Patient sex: F
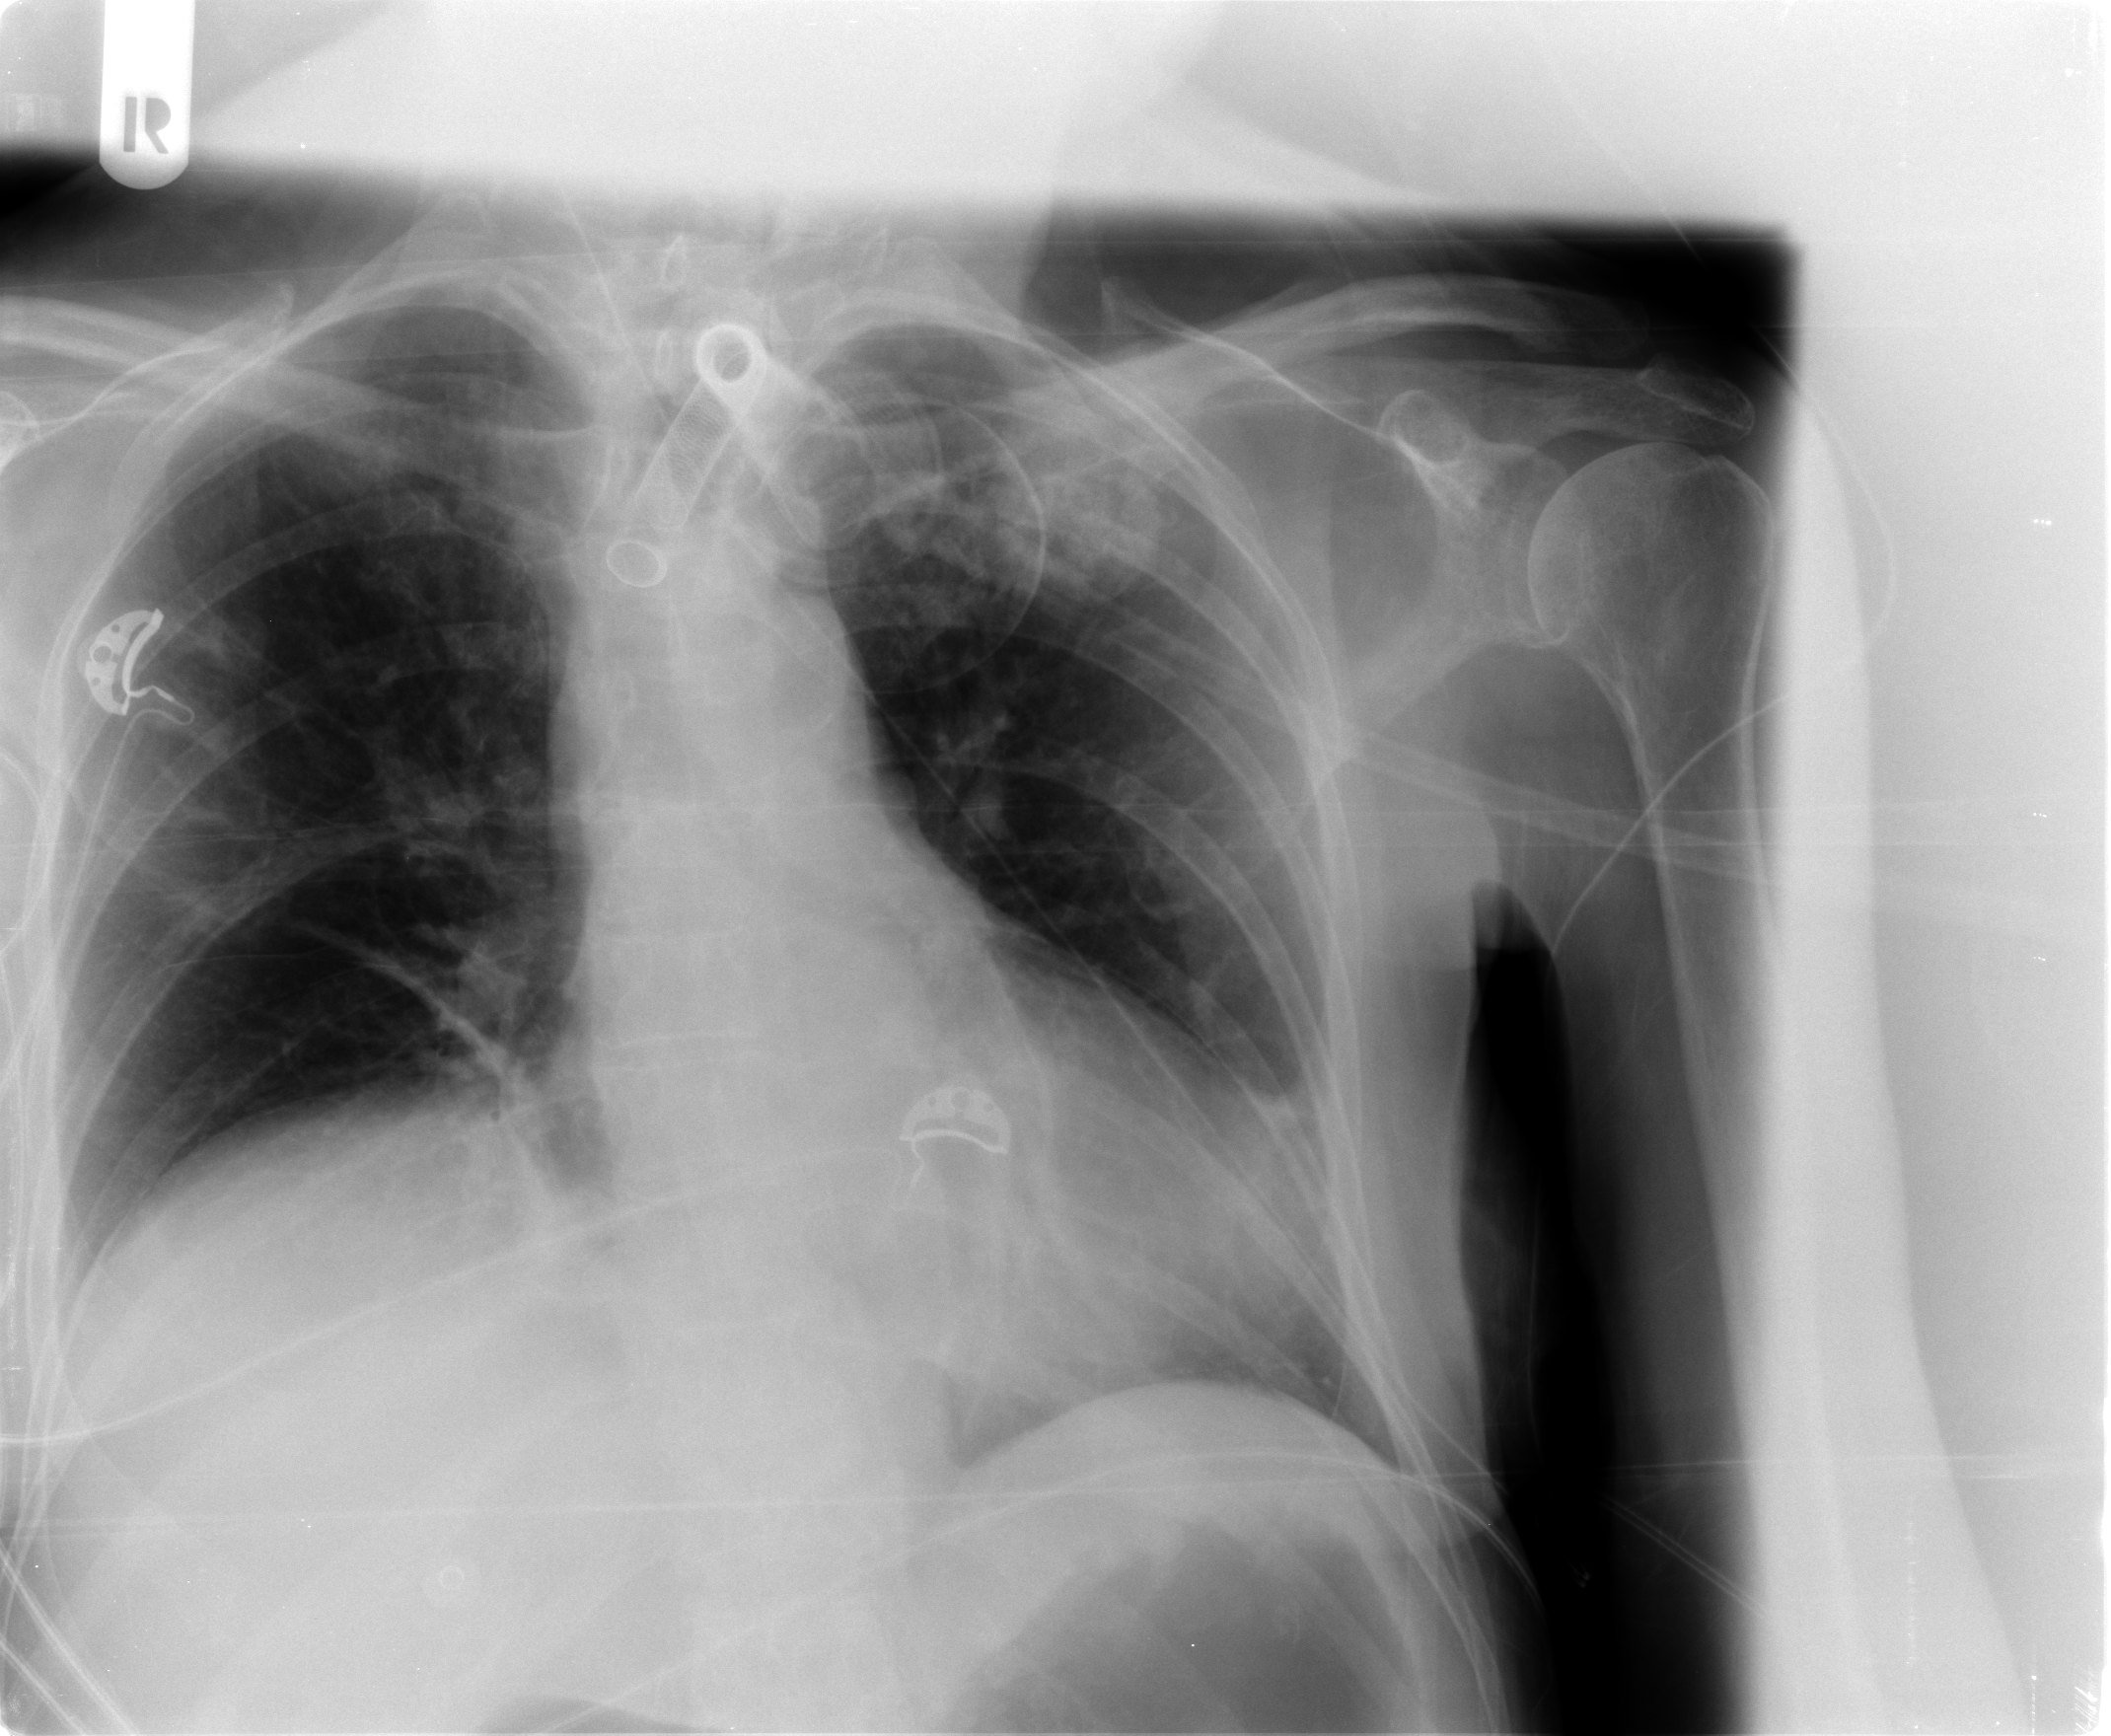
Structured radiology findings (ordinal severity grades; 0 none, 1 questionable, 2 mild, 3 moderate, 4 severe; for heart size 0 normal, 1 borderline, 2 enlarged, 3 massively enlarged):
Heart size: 2
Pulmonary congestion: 2
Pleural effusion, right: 0
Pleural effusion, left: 0
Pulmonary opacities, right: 0
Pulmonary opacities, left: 0
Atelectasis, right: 2
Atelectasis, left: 2